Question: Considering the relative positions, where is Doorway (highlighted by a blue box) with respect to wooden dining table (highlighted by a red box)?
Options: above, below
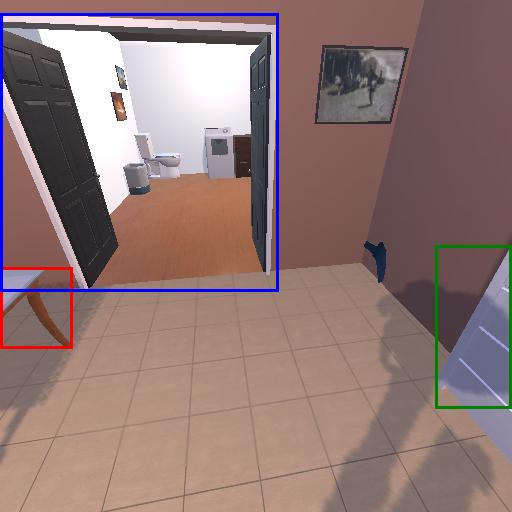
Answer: above